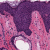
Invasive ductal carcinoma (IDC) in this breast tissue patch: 0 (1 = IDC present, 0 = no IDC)